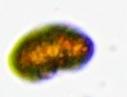
Label: Akashiwo